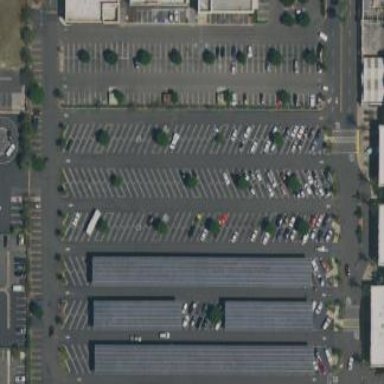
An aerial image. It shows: Parking area.